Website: lowes
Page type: payment
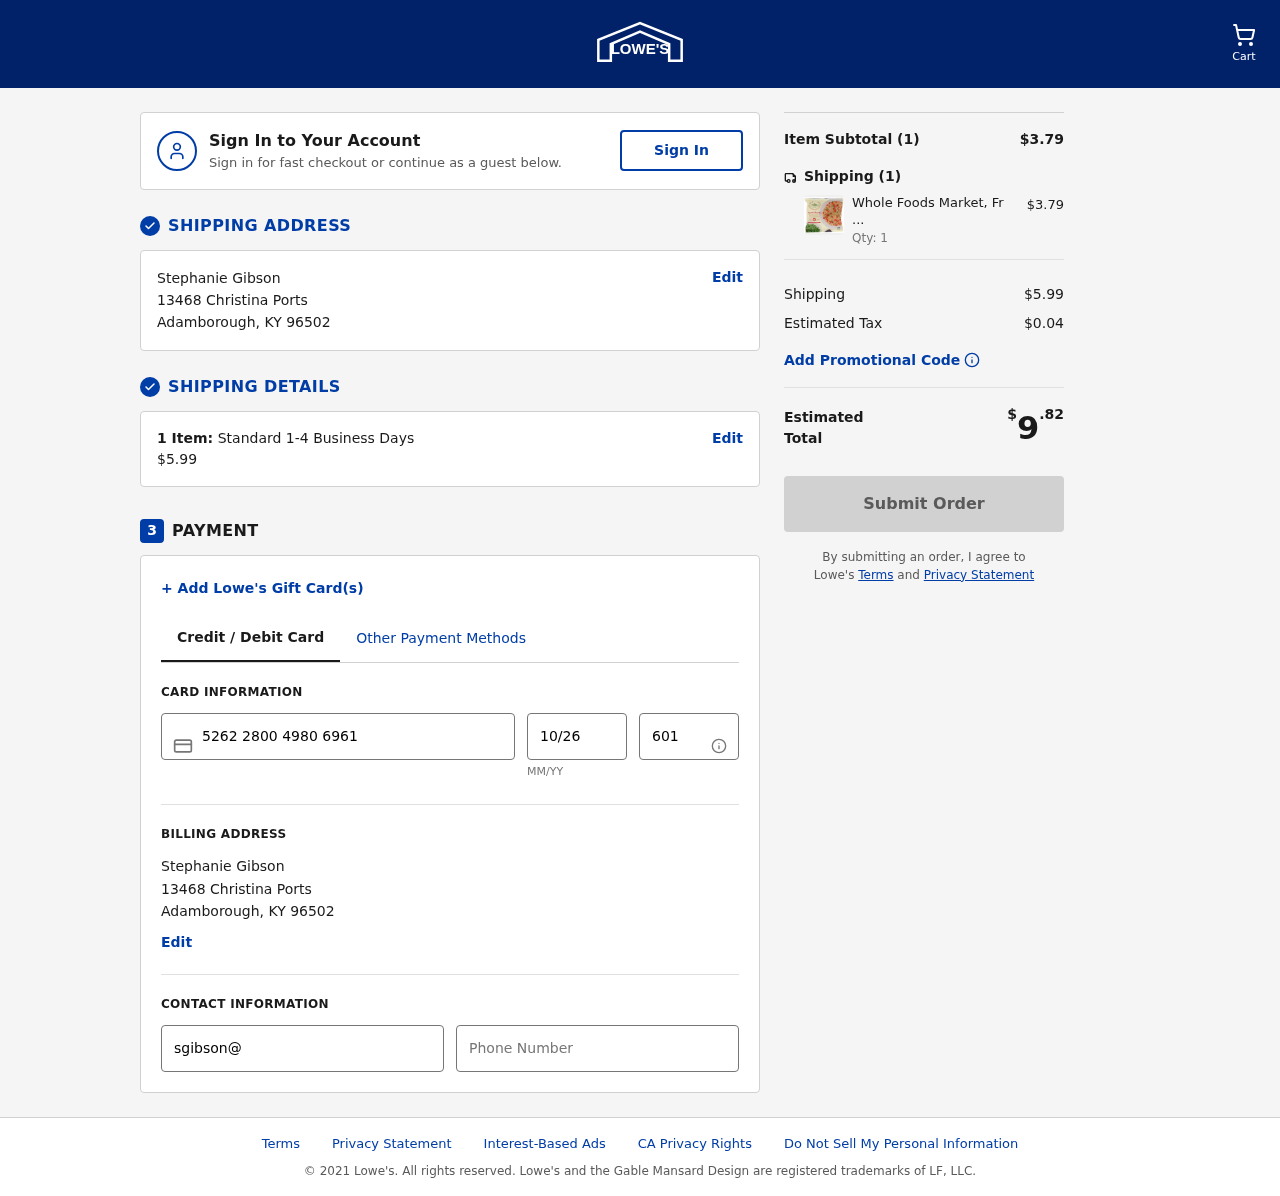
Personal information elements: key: PII_CARD_CVV
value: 601
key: PII_CARD_EXPIRY
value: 10/26
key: PII_CARD_NUMBER
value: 5262 2800 4980 6961
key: PII_CITY
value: Adamborough
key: PII_EMAIL
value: sgibson@yahoo.com
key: PII_FULLNAME
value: Stephanie Gibson
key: PII_PHONE
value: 2247946390
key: PII_POSTCODE
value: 96502
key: PII_STATE_ABBR
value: KY
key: PII_STREET
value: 13468 Christina Ports
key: PII_FULLNAME2
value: Stephanie Gibson
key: PII_CITY2
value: Adamborough
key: PII_STATE_ABBR2
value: KY
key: PII_POSTCODE_FULL
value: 96502
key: PII_LOCATION13_POSTCODE_EXT
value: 6502
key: PII_POSTCODE_NUMERIC
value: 96502
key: PII_LOCATION13_POSTCODE_EXT_NUMERIC
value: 6502
Product elements: key: PRODUCT1_NAME
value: Whole Foods Market, Fried Rice Vegetable, 20 Ounce
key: PRODUCT1_PRICE
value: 3.79
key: PRODUCT1_QUANTITY
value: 1
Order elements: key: ORDER_NUM_ITEMS
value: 1
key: ORDER_SHIPPING_COST
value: $5.99
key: ORDER_NUM_ITEMS2
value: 1
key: ORDER_SUBTOTAL
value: $3.79
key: ORDER_NUM_ITEMS3
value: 1
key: ORDER_SHIPPING_COST2
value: $5.99
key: ORDER_TAX
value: $0.04
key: ORDER_TOTAL
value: $9.82